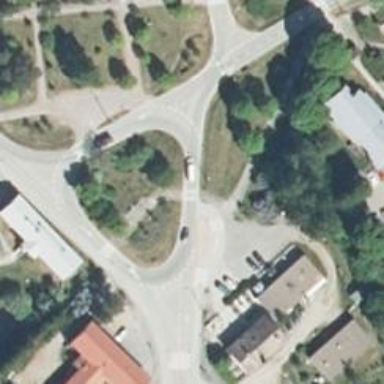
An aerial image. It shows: Marked road crossing.